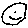
Label: smiley face